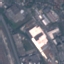
Label: Industrial